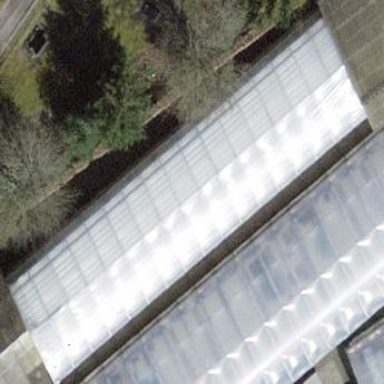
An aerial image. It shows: Glasshouse building.